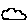
Label: cloud